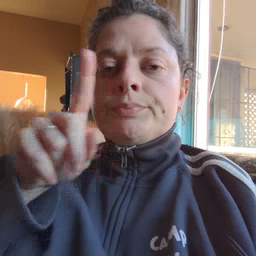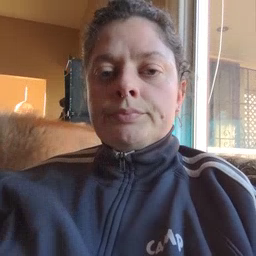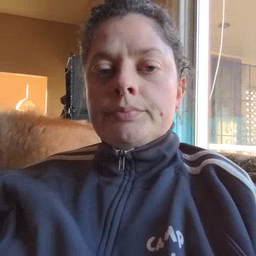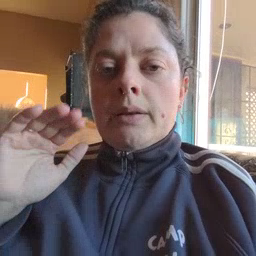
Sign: bye